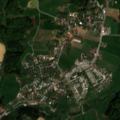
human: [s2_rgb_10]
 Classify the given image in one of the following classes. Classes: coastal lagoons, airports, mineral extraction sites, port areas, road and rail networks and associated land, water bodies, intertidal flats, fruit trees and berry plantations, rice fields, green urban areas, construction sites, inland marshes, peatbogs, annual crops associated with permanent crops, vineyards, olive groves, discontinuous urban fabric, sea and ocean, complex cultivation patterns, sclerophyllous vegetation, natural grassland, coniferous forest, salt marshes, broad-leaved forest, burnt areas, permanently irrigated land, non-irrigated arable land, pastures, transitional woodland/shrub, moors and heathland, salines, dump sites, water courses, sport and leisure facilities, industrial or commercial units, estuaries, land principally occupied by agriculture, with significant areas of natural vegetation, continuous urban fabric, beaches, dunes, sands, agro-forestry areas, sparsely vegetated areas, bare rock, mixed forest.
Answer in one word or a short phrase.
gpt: discontinuous urban fabric, pastures, complex cultivation patterns, mixed forest